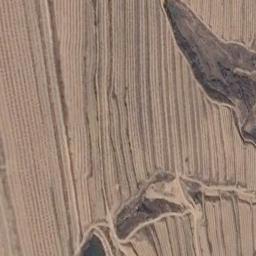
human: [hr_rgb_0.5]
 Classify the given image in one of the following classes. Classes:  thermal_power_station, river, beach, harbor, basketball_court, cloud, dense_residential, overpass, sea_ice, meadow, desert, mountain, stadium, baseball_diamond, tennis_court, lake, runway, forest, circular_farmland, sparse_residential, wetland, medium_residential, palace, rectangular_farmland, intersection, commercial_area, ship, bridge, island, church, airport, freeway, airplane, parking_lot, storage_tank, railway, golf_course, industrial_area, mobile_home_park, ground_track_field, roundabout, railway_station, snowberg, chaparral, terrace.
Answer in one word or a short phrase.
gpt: terrace